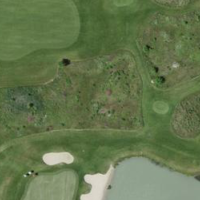
EUNIS habitat code: 53
Species observed at this site:
Clinopodium vulgare